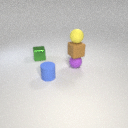
small yellow rubber sphere above small purple rubber sphere